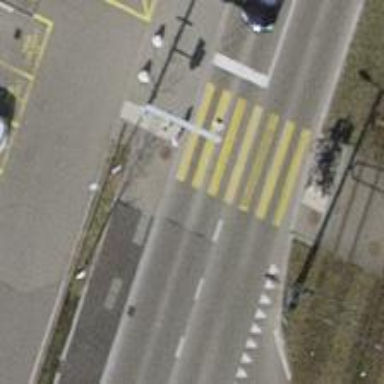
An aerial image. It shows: Crossing with traffic signals.